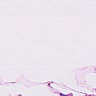
Metastatic tissue present: no